Aerial crown-view tile of a tropical tree (Barro Colorado Island, Panama), acquired 20250915:
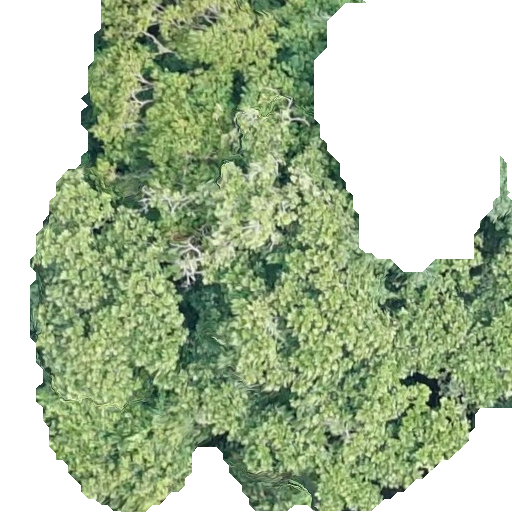
Species: Anacardium excelsum
GBIF accepted scientific name: Anacardium excelsum
Crown area: 281.236 m²